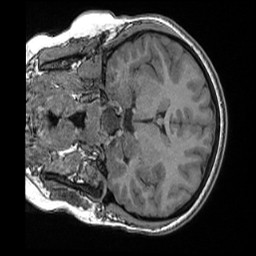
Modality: T1w
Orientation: coronal
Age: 13
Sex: female
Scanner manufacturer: siemens
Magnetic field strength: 1.5 T
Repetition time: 2.04 s
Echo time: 0.00308 s